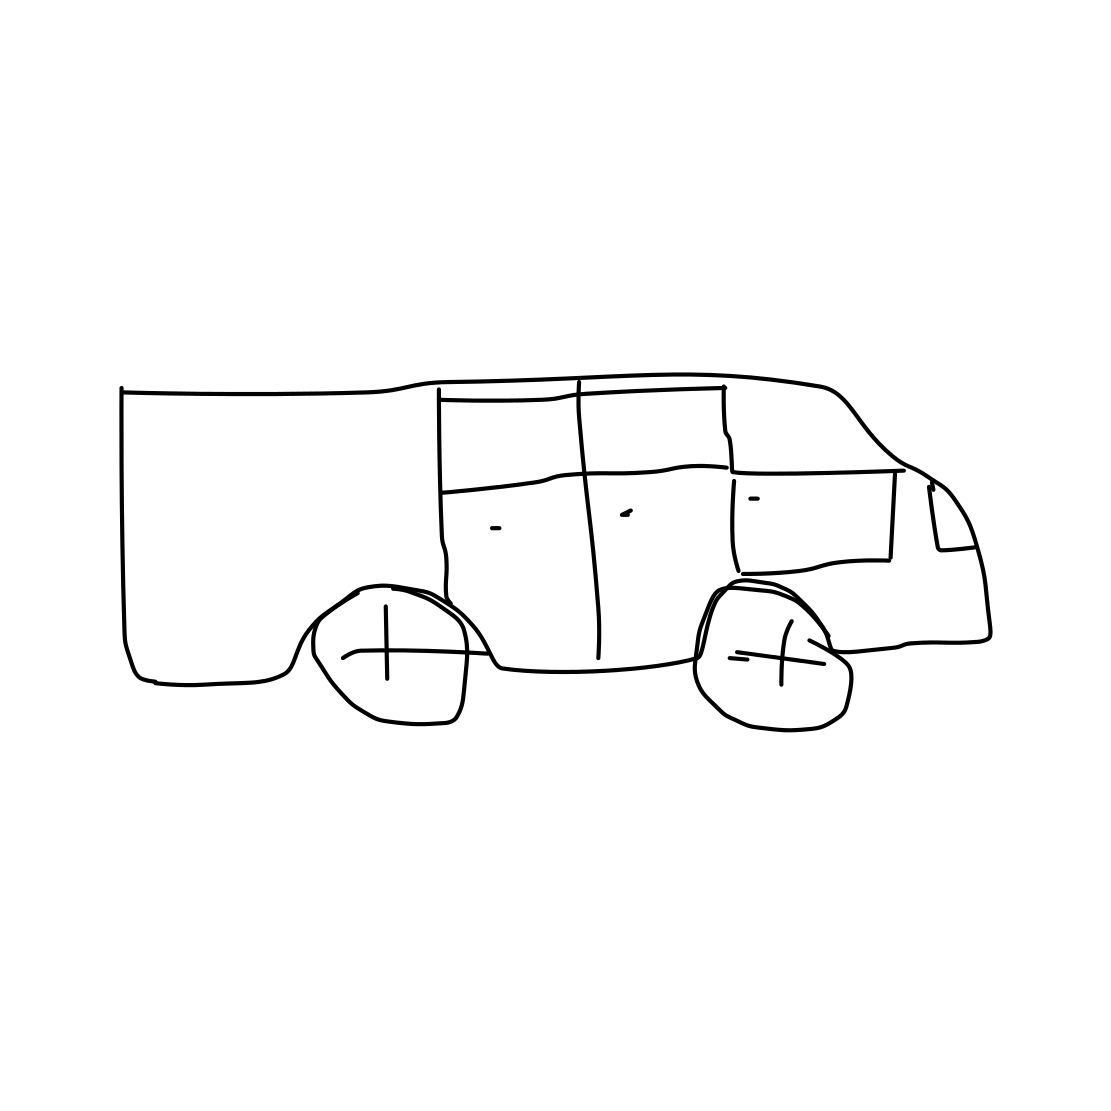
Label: van